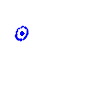
Particle: kaon